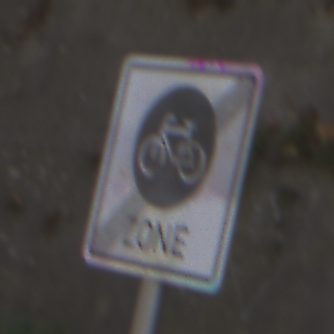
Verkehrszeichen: EndeFahrradzone
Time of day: MorningAfternoon
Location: Outdoor (Suburban)
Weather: PartlyCloudy
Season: NotSpecified
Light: Natural